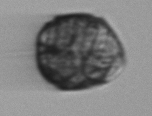
Label: Margalefidinium